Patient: sex M, age 61
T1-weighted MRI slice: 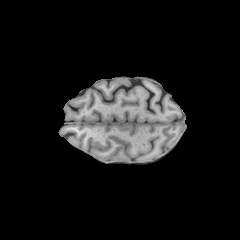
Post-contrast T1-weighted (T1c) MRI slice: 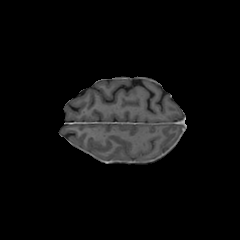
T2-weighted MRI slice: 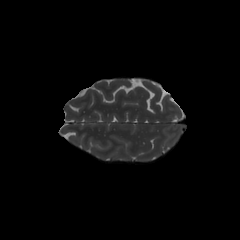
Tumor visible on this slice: no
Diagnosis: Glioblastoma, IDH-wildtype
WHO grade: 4